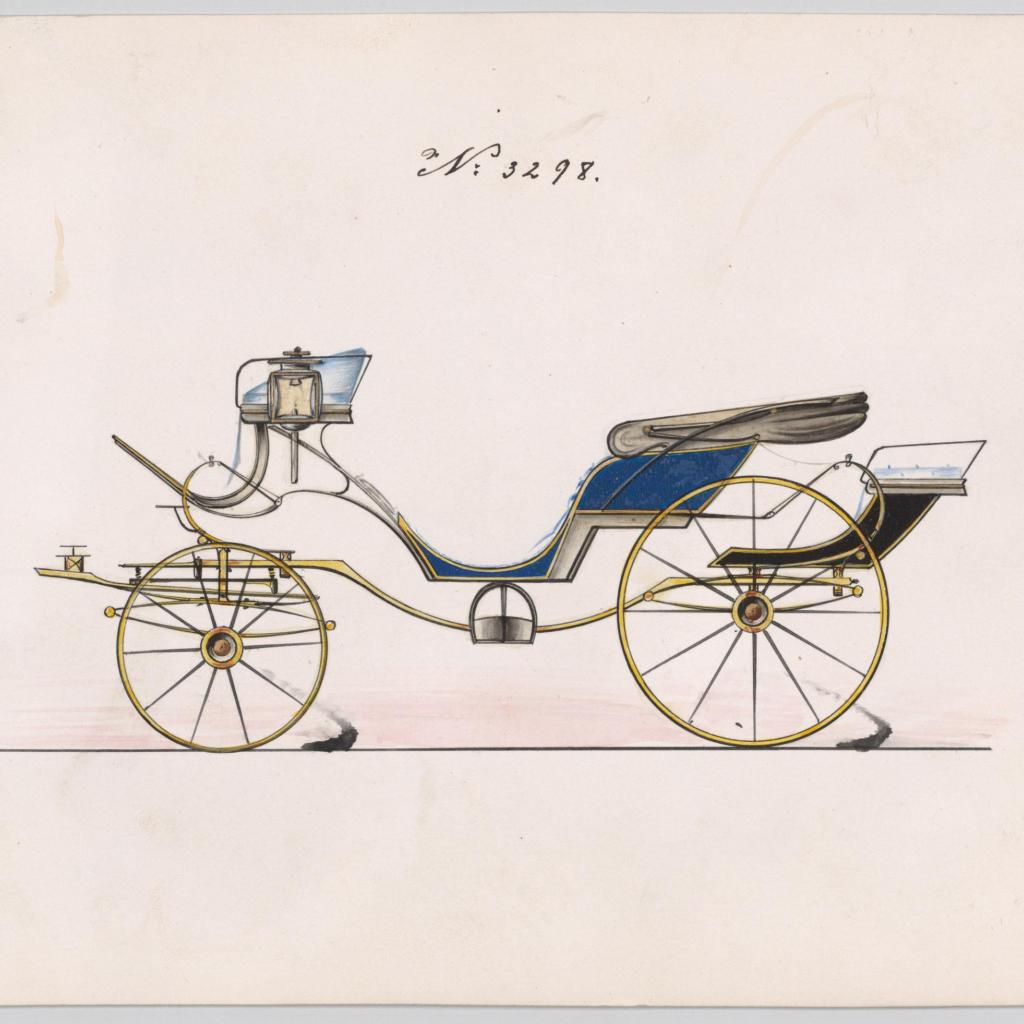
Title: Victoria #3298
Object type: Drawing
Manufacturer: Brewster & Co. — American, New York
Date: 1877
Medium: pen and black ink watercolor and gouache with gum arabic
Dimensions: Sheet: 6 3/8 x 8 9/16 in. (16.2 x 21.7 cm)
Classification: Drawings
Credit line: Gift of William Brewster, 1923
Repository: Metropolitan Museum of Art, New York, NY